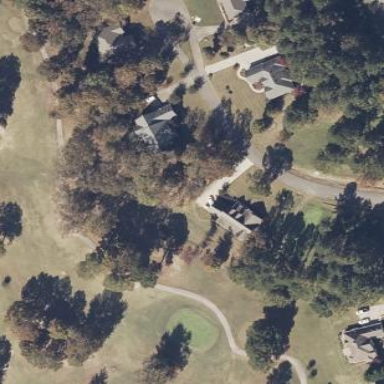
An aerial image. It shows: Grassy area designated as golf fairway.